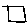
Label: square